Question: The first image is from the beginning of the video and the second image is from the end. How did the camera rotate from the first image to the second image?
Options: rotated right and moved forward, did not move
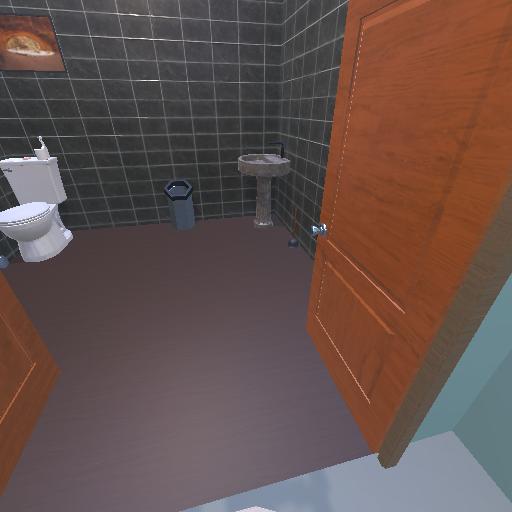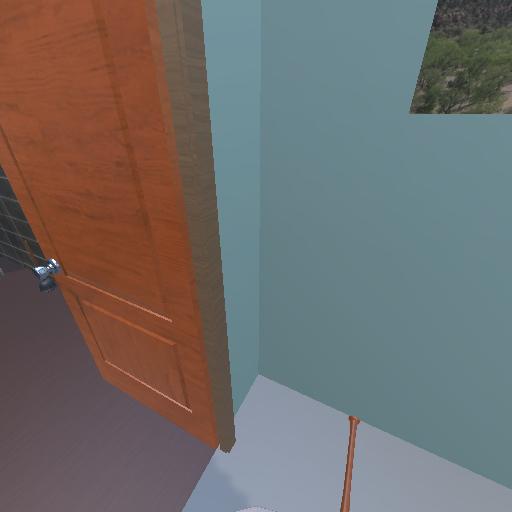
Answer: rotated right and moved forward